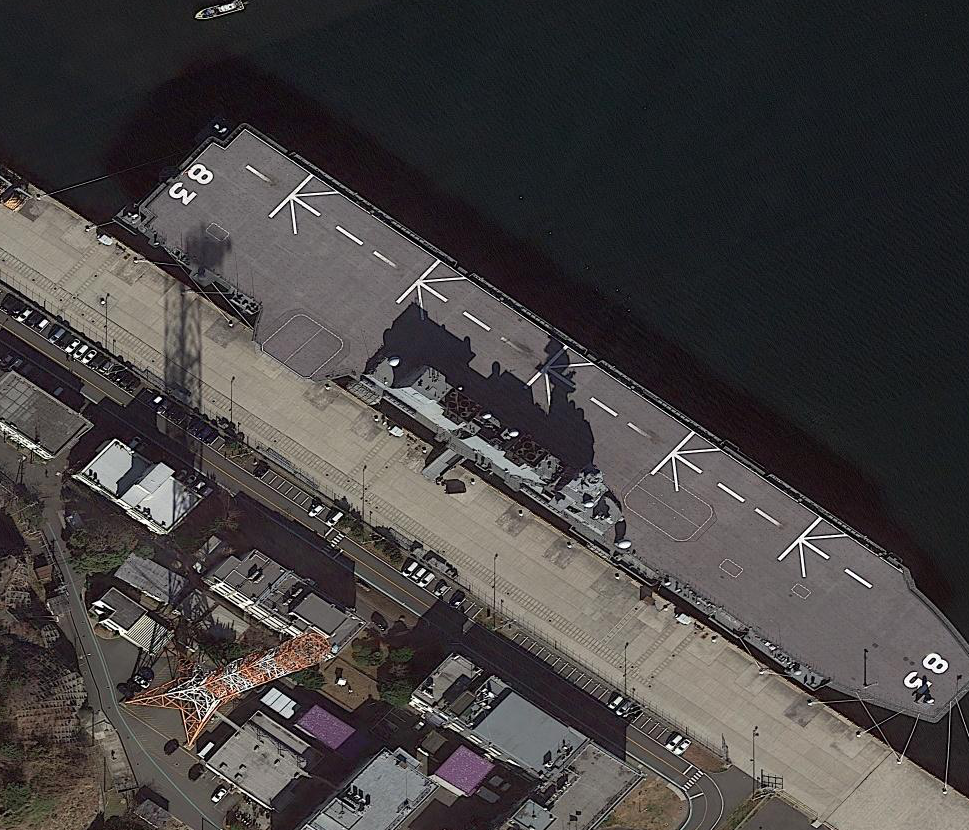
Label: assault